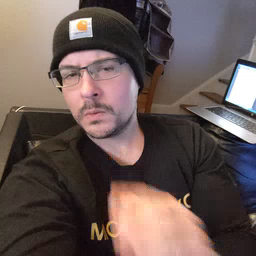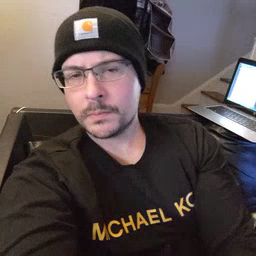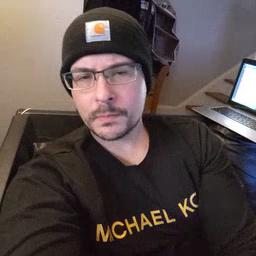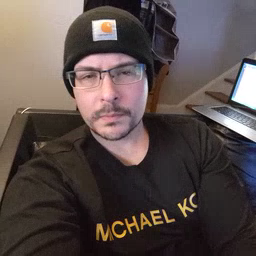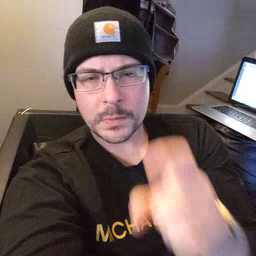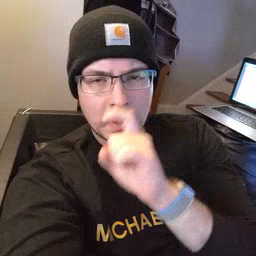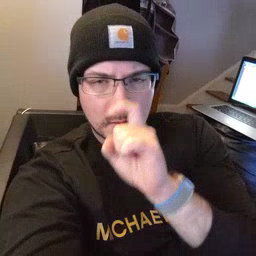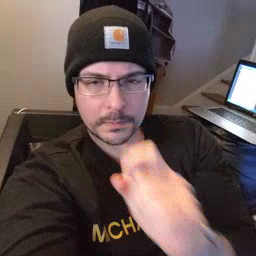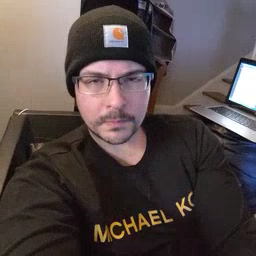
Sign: doll